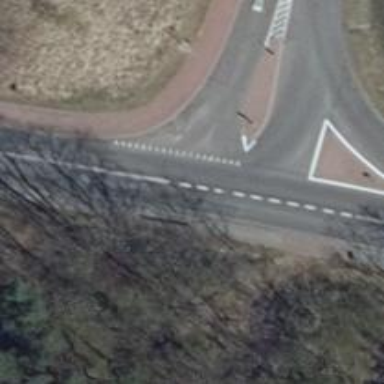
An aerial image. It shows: Road with "give way" sign.